【题型】解答题　【知识点】平面几何　【难度】easy
如图，有一圆形纸片圆心为 \(O\)，直径 \(AB\) 的长为 \(2\)，\(BC \parallel AD\)，将纸片沿 \(BC\)、\(AD\) 折叠，交于点 \(O\)，求阴影部分面积。

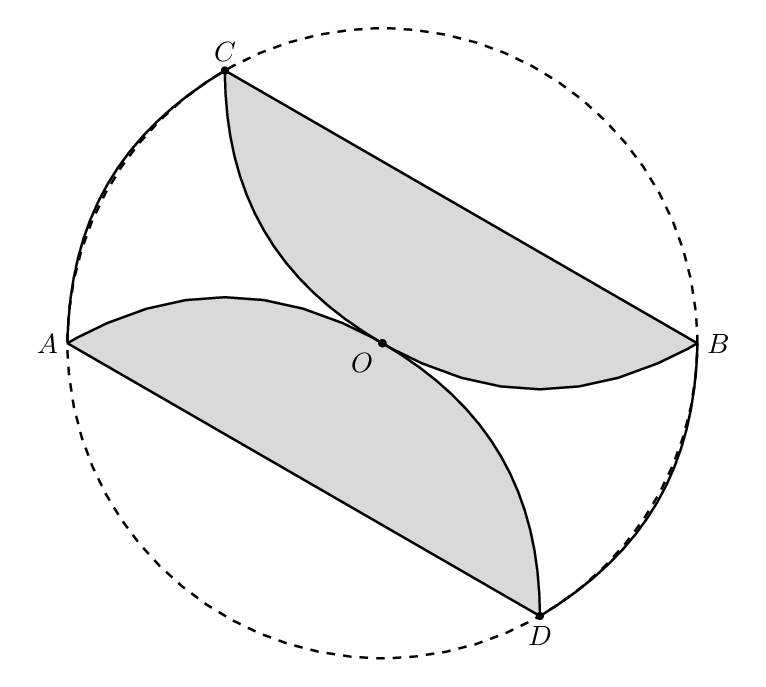
【解答】
\noindent
\textbf{【答案】}$\boldsymbol{\dfrac{2\pi}{3} - \dfrac{\sqrt{3}}{2}}$

\vspace{0.5em}

\noindent
\textbf{【详解】}如图，过点 \(O\) 作 \(OG \perp BC\) 于 \(G\)，延长交 \(\odot O\) 于 \(E\)，反向延长 \(GO\) 交 \(AD\) 于 \(H\)，连接 \(OC\)、\(OD\)，

\begin{flushleft}
\noindent 由折叠得 \(OG = GE\)， \\[0.3em]
\noindent $\because OG \perp BC$， \\[0.3em]
\noindent $\therefore \angle OGC = 90^\circ$，$CG = BG$， \\[0.3em]
\noindent $\because OG = \frac{1}{2}OE = \frac{1}{2}$，$OC = 1$， \\[0.3em]
\noindent $\therefore \angle OCG = 30^\circ$，$CG = \sqrt{OC^2 - OG^2} = \frac{\sqrt{3}}{2}$， \\[0.3em]
\noindent $\therefore BC = 2CG = \sqrt{3}$，$\angle BOC = 120^\circ$， \\[0.3em]
\noindent 同理：$AD = \sqrt{3}$， \\[0.3em]
\noindent $\because BC \parallel AD$， \\[0.3em]
\noindent $\therefore \angle OBG = \angle OAD$，$OH \perp AD$， \\[0.3em]
\noindent $\therefore \angle AHO = \angle BGO = 90^\circ$ \\[0.3em]
\noindent $\because OA = OB$，$\angle AOH = \angle BOG$ \\[0.3em]
\noindent $\therefore \triangle BOG \cong \triangle AOH$， \\[0.3em]
\noindent $\therefore OG = OH$， \\[0.3em]
\noindent $\therefore$ 弓形 \(BC\) 与弓形 \(AD\) 的面积相等， \\[0.3em]
\noindent $\therefore$ 阴影的面积 \(= 2(S_{\text{扇形}BOC} - S_{\triangle BOC}) = 2 \times \left( \frac{120\pi \times 1^2}{360} - \frac{1}{2} \times \sqrt{3} \times \frac{1}{2} \right) = \frac{2\pi}{3} - \frac{\sqrt{3}}{2}\)， \\[0.3em]
\noindent 故答案为：$\dfrac{2\pi}{3} - \dfrac{\sqrt{3}}{2}$。
\end{flushleft}
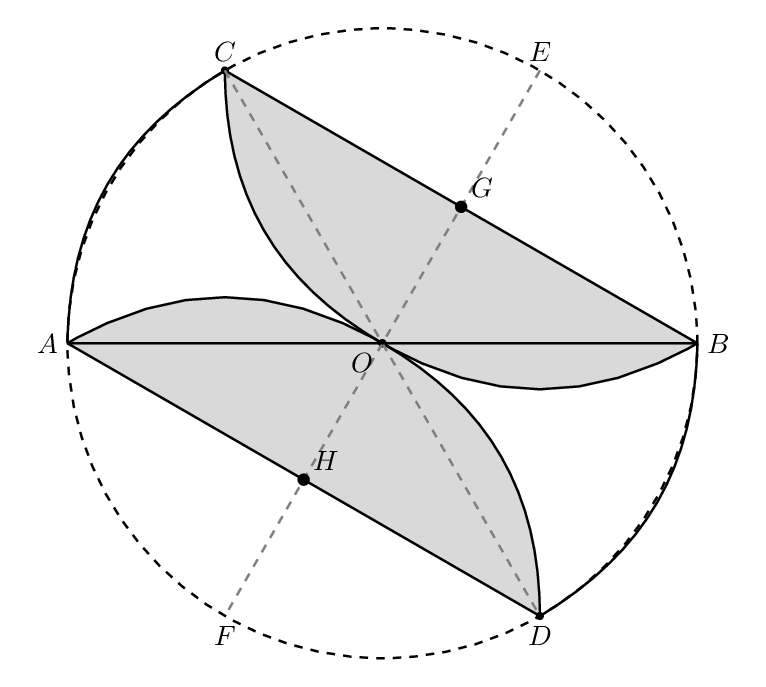